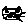
Label: cat